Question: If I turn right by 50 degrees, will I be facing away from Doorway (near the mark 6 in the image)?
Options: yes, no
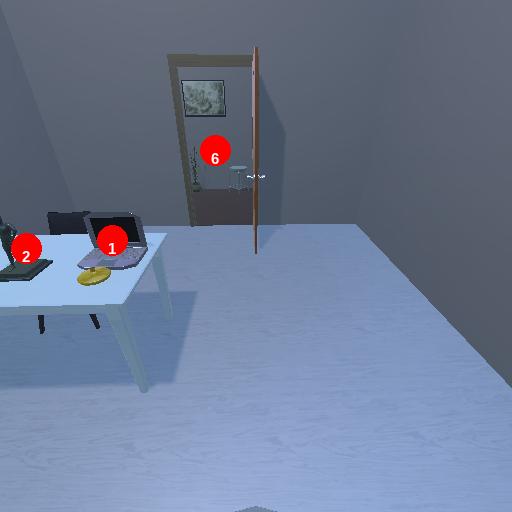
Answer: yes